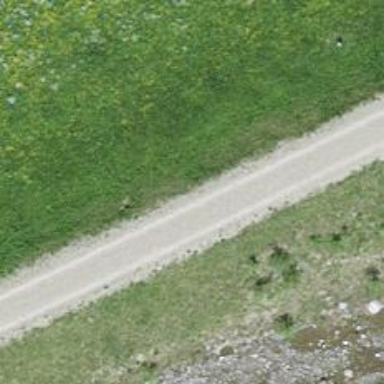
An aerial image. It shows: Pebblestone track with grade2 tracktype.